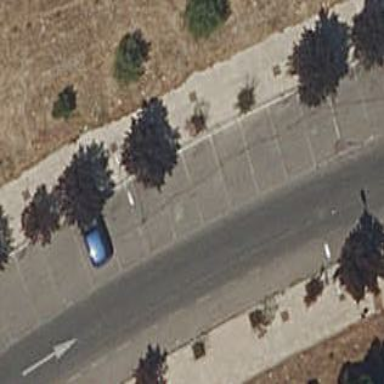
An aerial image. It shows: Parking area with asphalt surface.